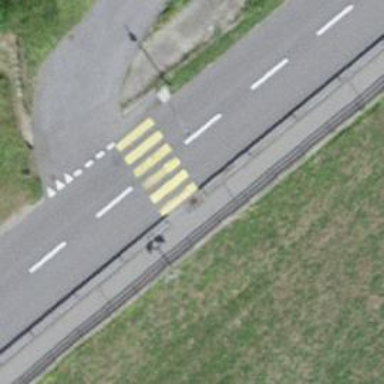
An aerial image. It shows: Zebra crossing on the road.